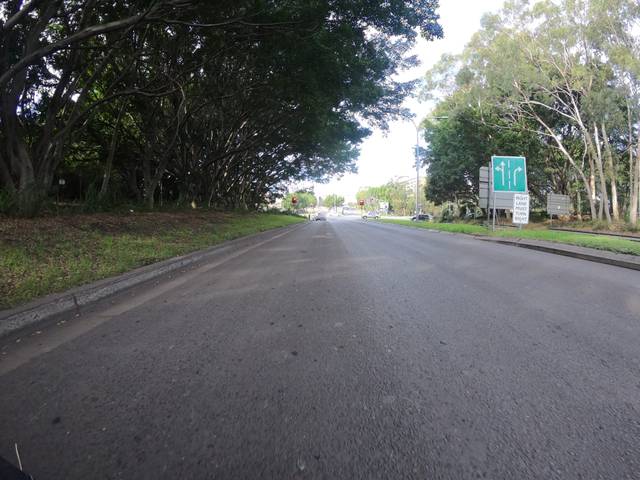
Region: Australia
Coordinates: -34.455, 150.873